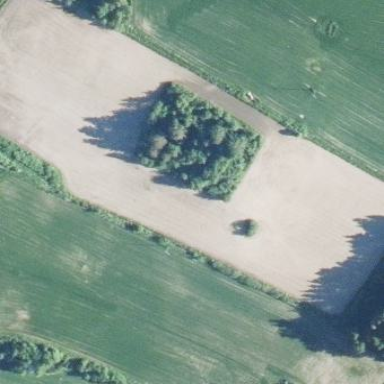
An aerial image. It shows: Forest area dominated by needle-leaved trees.